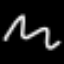
Label: squiggle